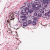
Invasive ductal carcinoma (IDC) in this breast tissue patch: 0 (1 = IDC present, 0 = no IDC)